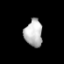
Tissue: prostate
Cell type: T cells
Senescence score: 0.3464
Nuclear area (px): 477
Mean DAPI intensity: 182.799